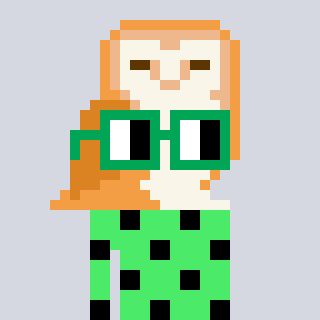
a pixel art character with square green glasses, a owl-shaped head and a teal-colored body on a cool background